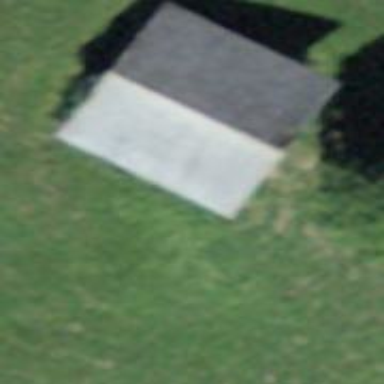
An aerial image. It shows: Barn.